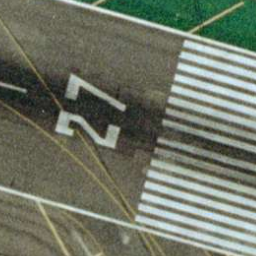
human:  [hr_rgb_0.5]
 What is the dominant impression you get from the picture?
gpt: runway